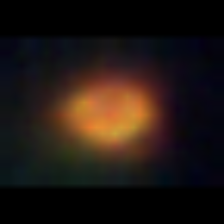
Taxon: Unknown_phyto
Group: Unknown